Question: Given the following four-coloring problem graph, where part of the region has been pre-colored, how many coloring combinations are there for the remaining region?
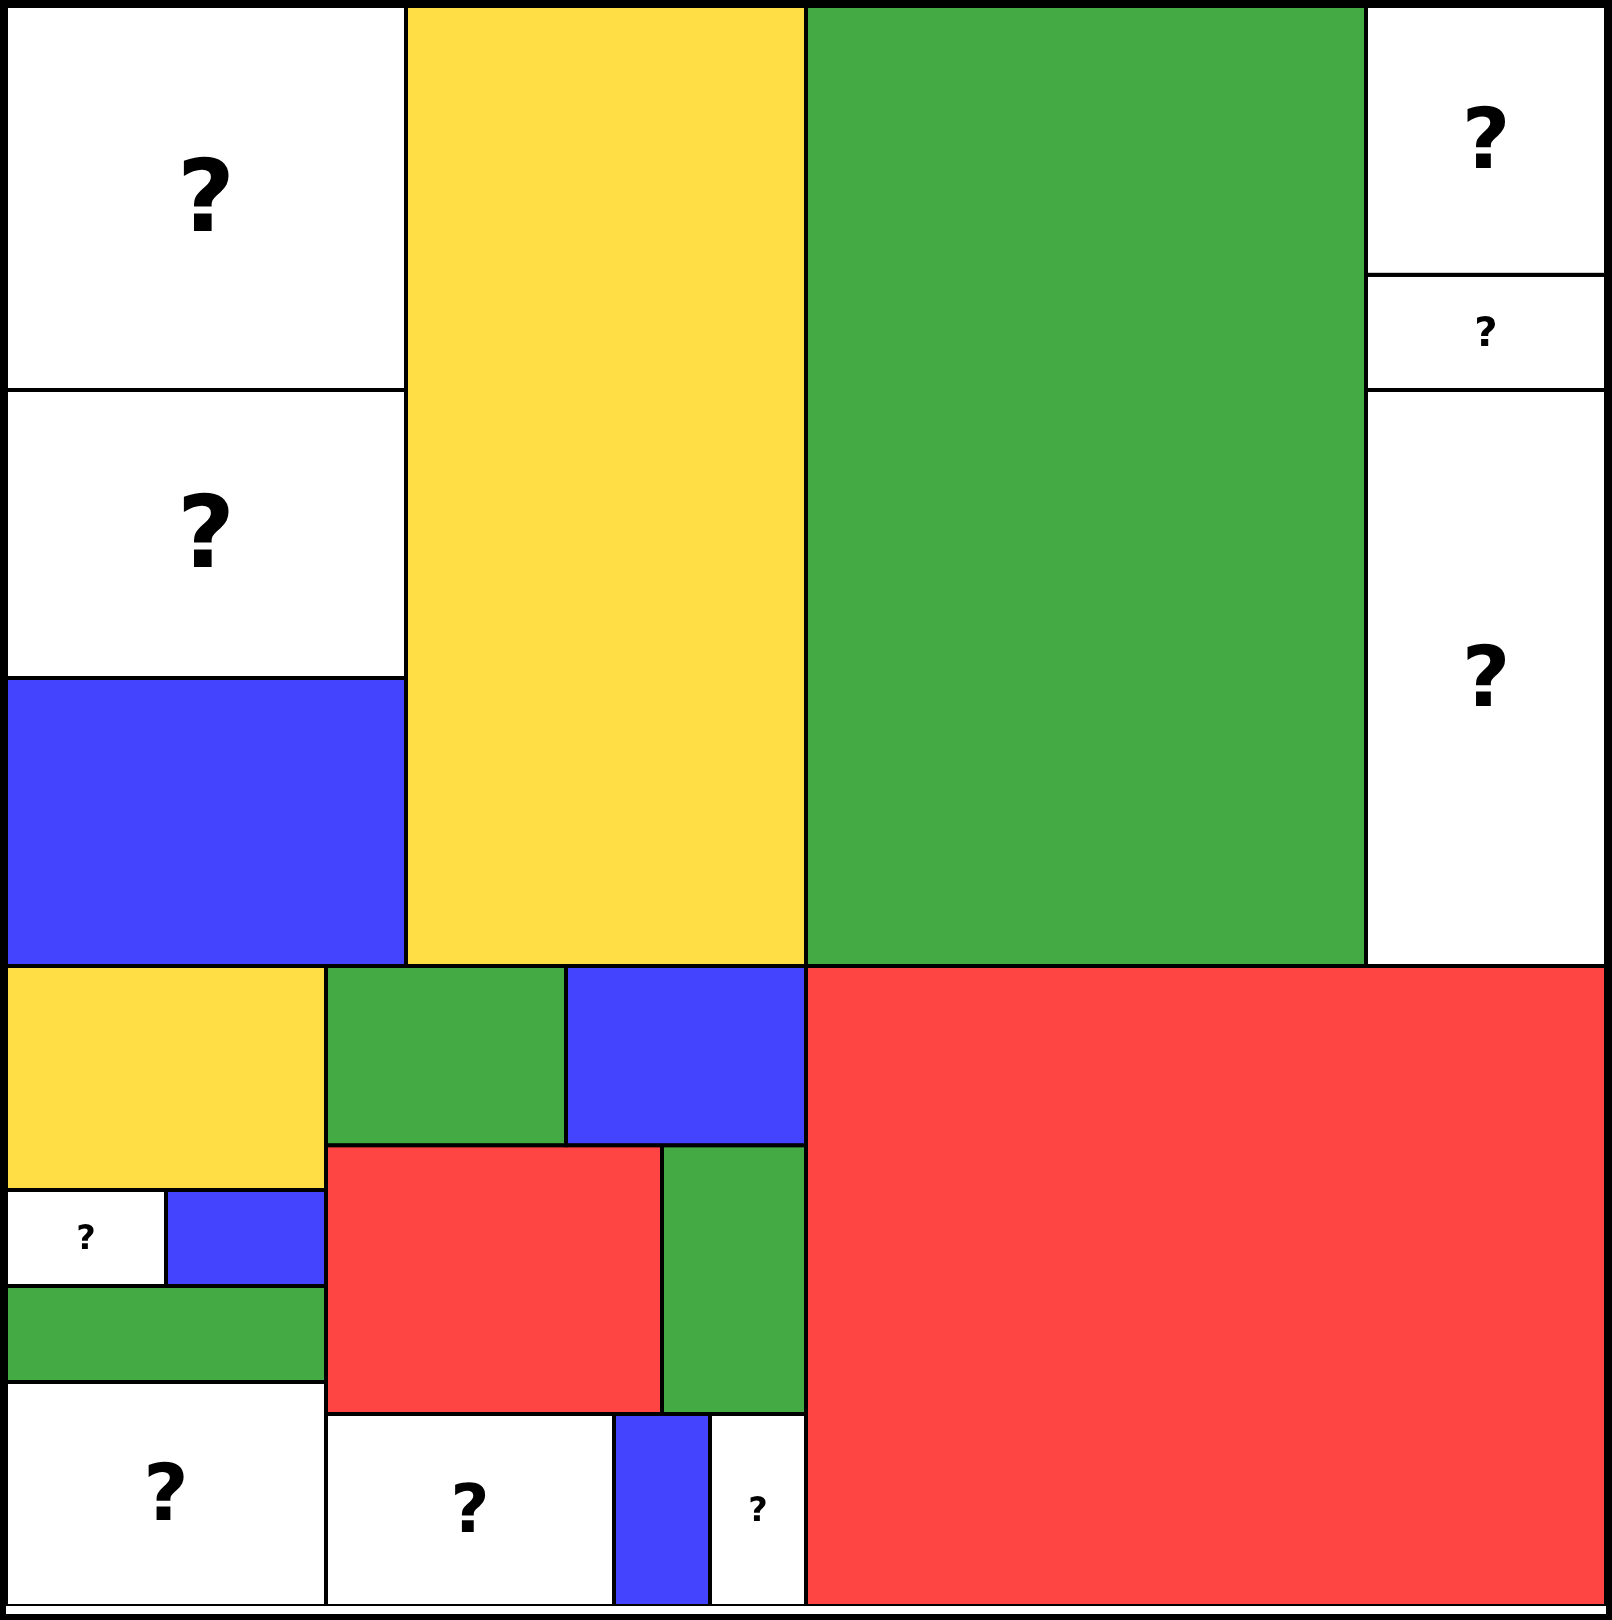
Answer: 15